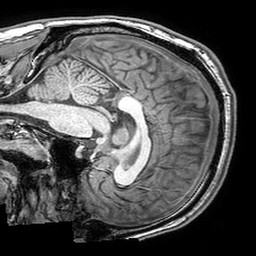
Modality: T1w
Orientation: sagittal
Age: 37
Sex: male
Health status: healthy
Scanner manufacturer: philips
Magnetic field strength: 3 T
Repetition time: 0.007219 s
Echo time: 0.003262 s